Question:
'''
@interface ViewController ()<UITextViewDelegate>
- (void)viewDidLoad
{
[super viewDidLoad];
NSMutableAttributedString *str = [[NSMutableAttributedString alloc] initWithString:@"www.google.com"];
NSDictionary *linkDic = @{ NSLinkAttributeName : [NSURL URLWithString:@"http://www.google.com"] };
[str setAttributes:linkDic range:[[str string] rangeOfString:@"www.google.com"]];
_textView.attributedText = str;
}
- (BOOL)textView:(UITextView *)textView shouldInteractWithURL:(NSURL *)URL inRange:(NSRange)characterRange
{
NSLog(@"=============%@",URL);
return YES;
}
'''
Is there something wrong?
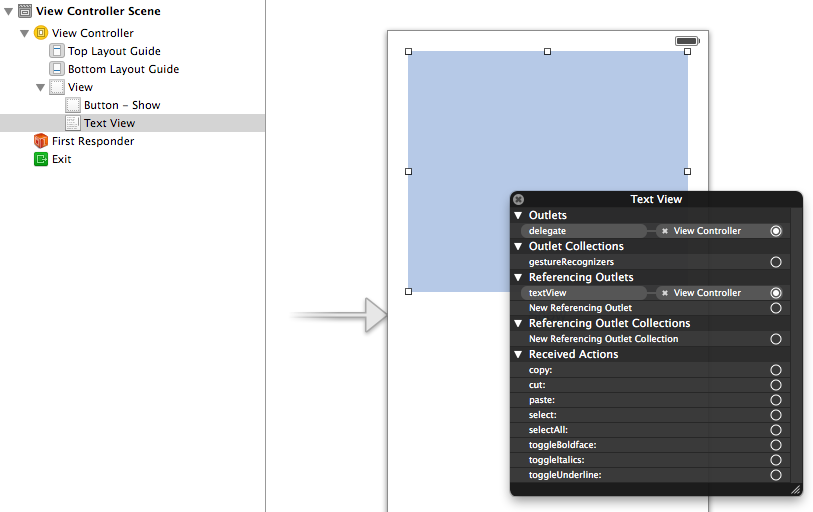
Answer: Set the following in IB > Utilities > Attributes Inspector. Notably the UITextView be editable and have links enabled.

You can also do the same with code:
'''
_textView.editable = NO;
_textView.dataDetectorTypes = UIDataDetectorTypeLink;
'''